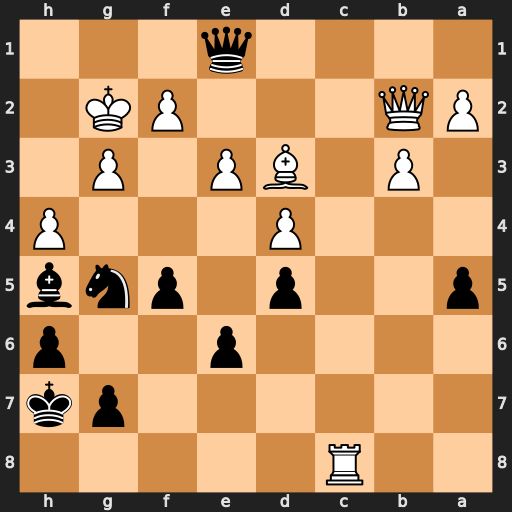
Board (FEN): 2R5/6pk/4p2p/p2p1pnb/3P3P/1P1BP1P1/PQ3PK1/4q3
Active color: b
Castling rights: -
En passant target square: -
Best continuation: Bf3+ Kh2 Qh1#